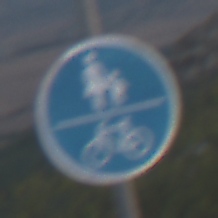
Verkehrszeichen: GemeinsamerGehUndRadweg
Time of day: SunriseSunset
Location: Outdoor (Nature)
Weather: Clear
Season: NotSpecified
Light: Natural